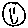
Label: smiley face